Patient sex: M
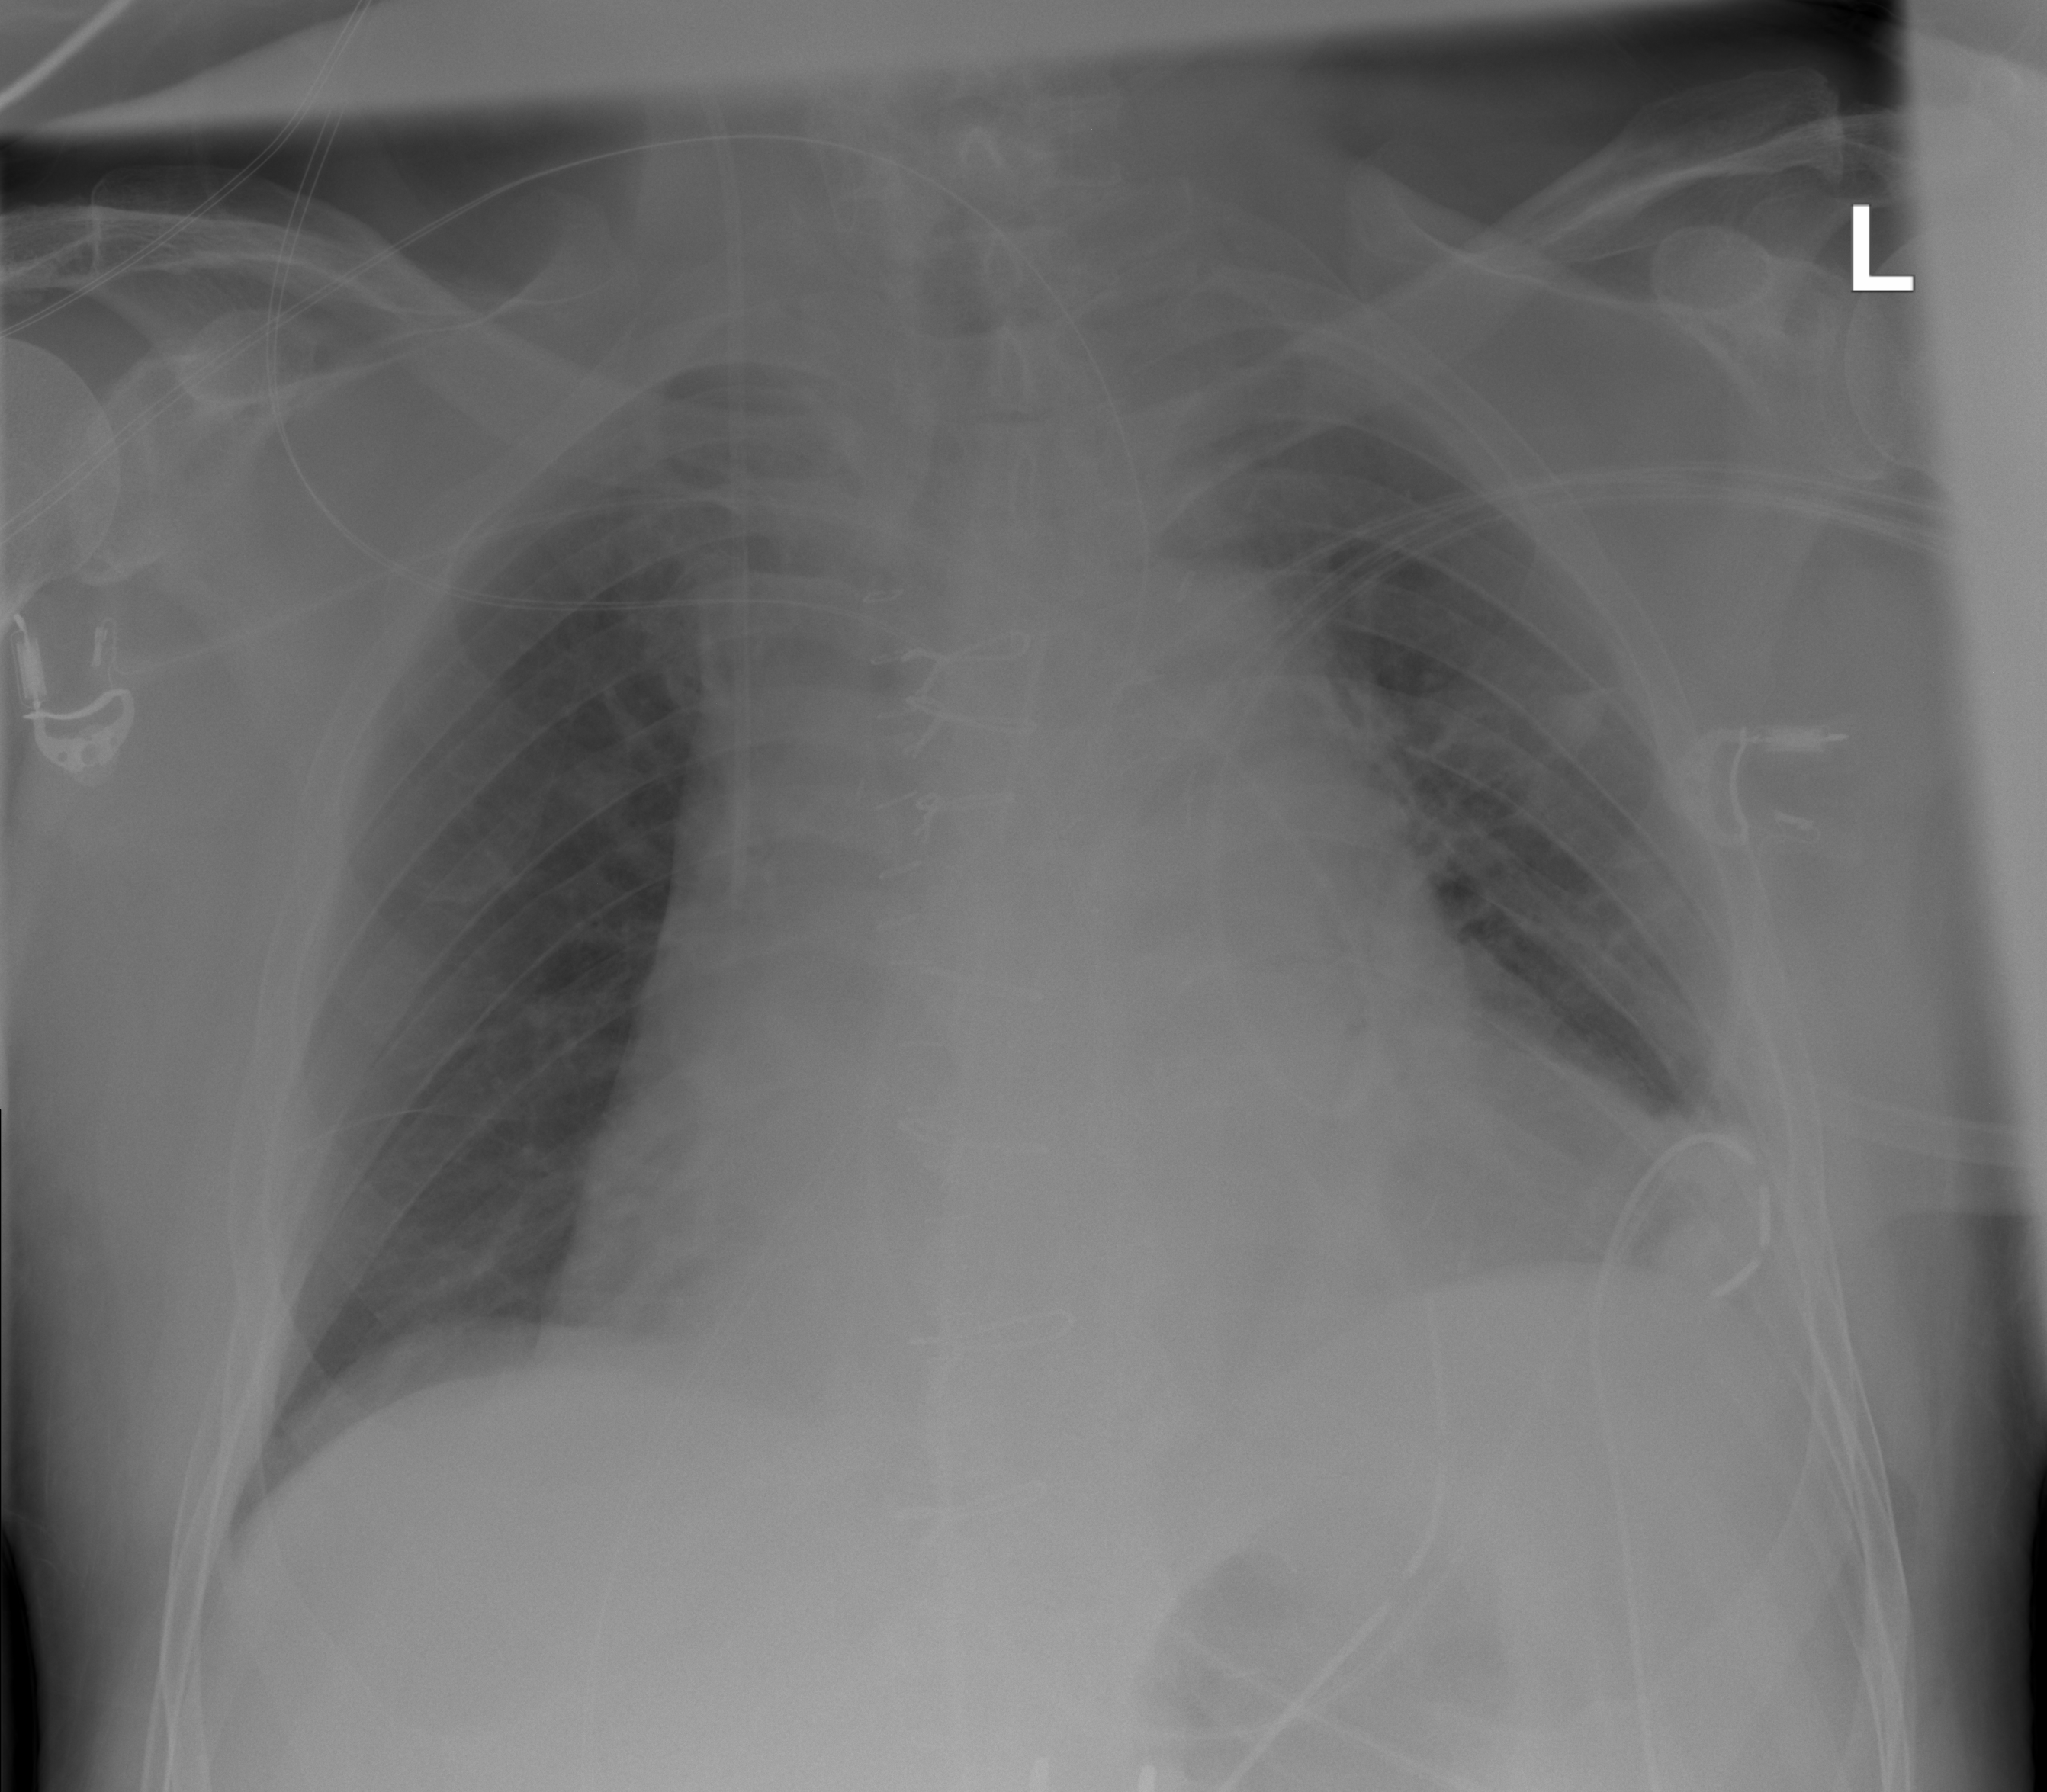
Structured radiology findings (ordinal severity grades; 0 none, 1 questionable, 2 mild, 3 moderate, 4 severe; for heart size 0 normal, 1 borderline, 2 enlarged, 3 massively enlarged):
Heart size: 2
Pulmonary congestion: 1
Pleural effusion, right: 0
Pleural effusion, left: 2
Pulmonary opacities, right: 0
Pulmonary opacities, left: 0
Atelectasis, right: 0
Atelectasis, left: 2